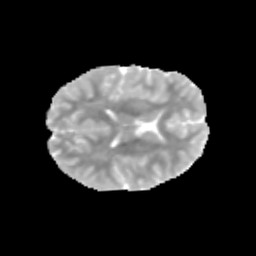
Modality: MD
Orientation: axial
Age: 12
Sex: male
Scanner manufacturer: siemens
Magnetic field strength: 3 T
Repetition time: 3.8 s
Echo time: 0.07 s